Interaction volume radius: 5 \u00c5
Interaction volume height: 20 \u00c5
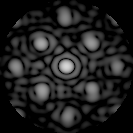
Disorder parameter: 0.3437